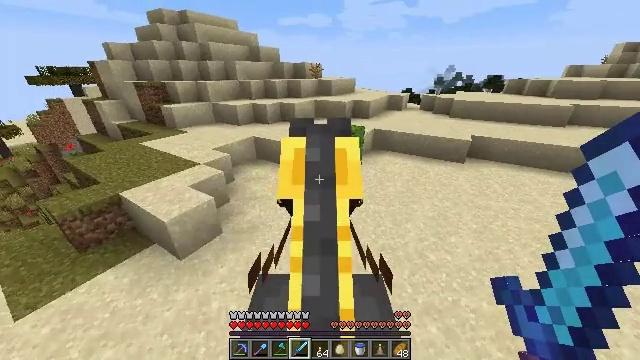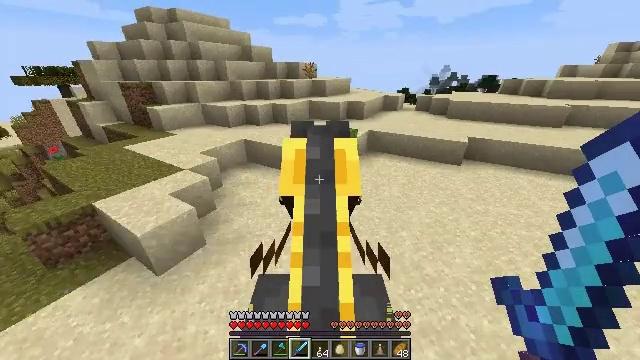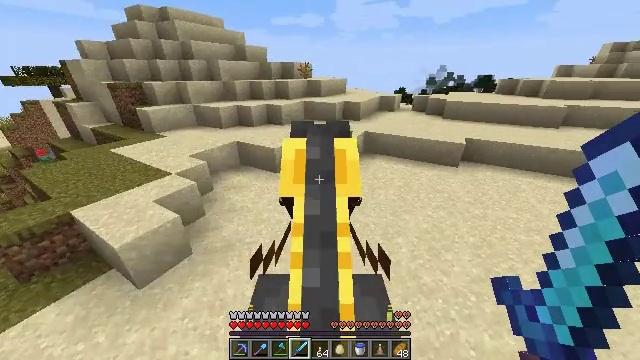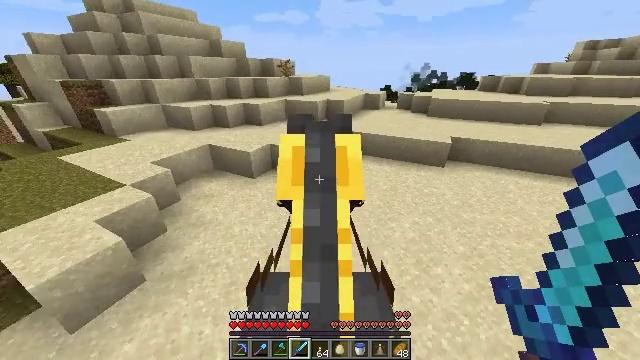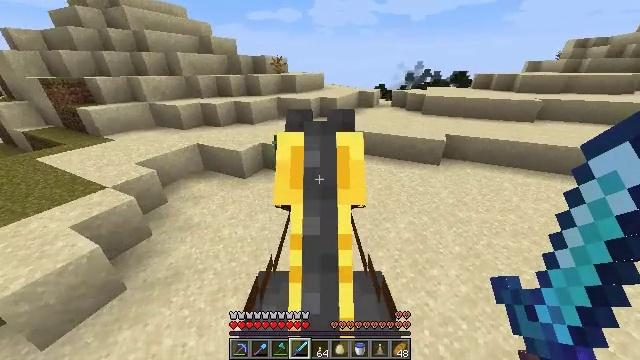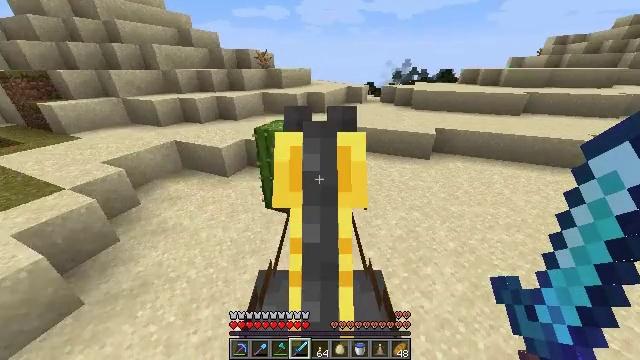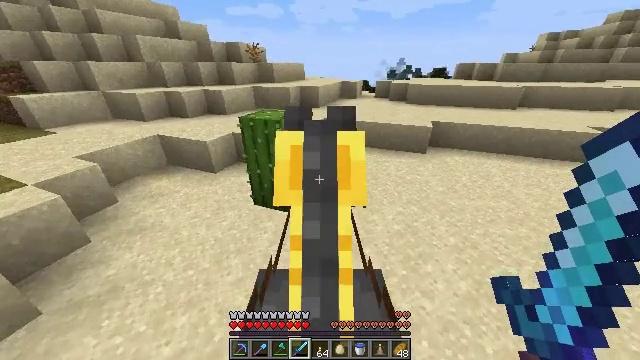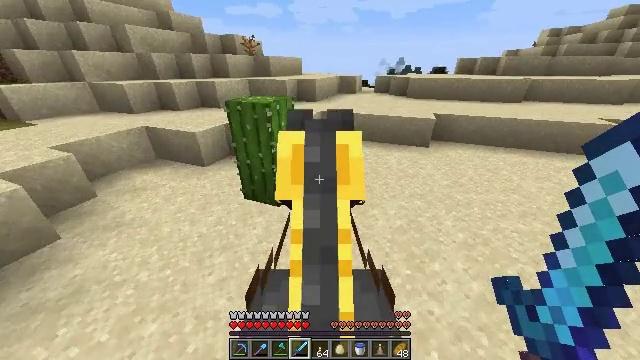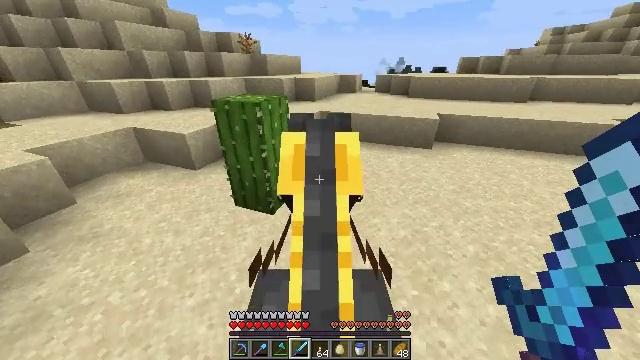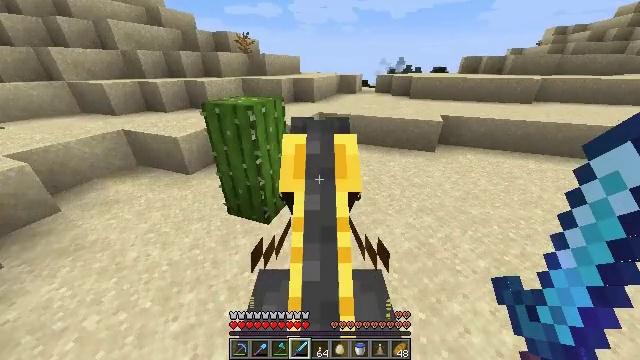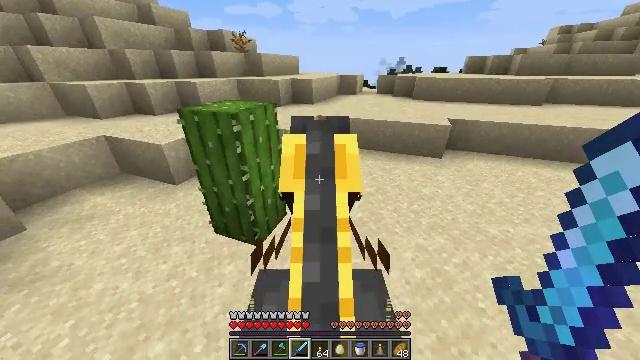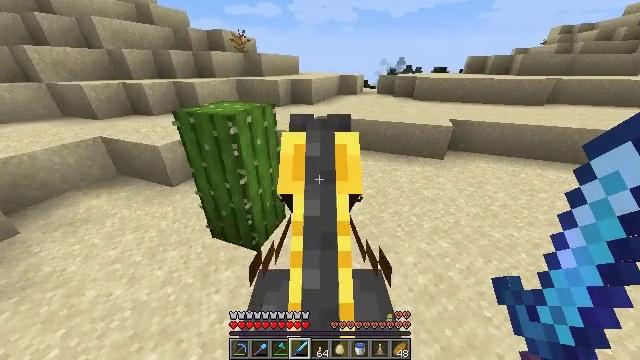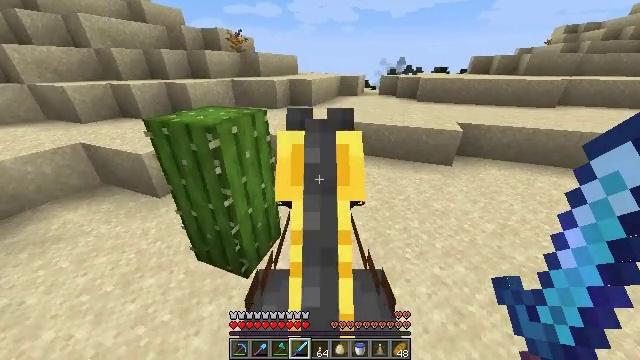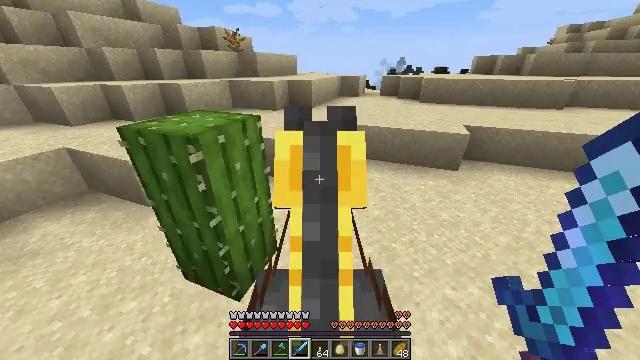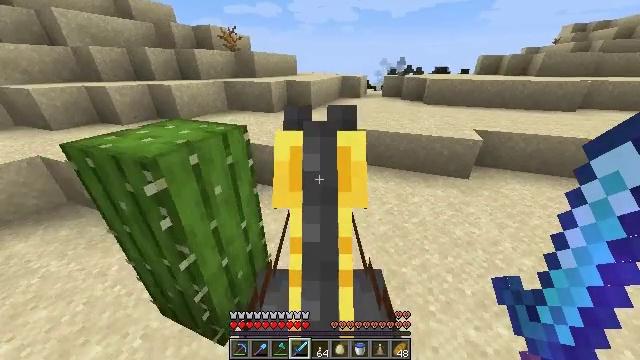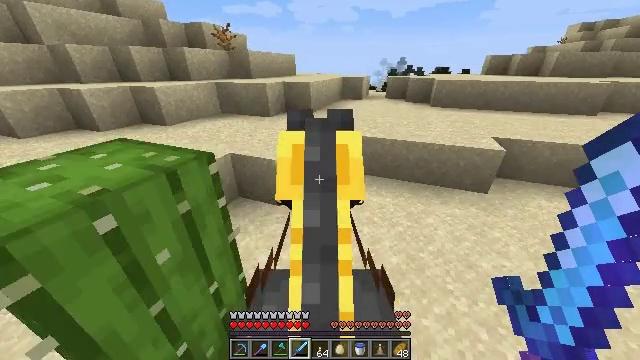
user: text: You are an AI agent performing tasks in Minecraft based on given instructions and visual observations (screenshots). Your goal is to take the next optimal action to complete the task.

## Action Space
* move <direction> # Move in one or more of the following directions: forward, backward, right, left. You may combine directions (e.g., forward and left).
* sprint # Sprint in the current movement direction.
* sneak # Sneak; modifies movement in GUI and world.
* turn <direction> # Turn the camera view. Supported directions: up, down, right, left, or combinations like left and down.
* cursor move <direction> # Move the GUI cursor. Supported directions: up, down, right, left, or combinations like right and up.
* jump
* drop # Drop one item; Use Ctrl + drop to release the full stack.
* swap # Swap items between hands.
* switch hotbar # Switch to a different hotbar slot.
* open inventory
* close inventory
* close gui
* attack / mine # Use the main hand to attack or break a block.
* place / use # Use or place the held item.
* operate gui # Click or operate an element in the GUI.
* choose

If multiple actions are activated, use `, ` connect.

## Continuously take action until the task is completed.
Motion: motion action
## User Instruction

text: Mine the sandstone block.
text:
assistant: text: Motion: move forward and move right, sprint
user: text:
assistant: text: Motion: move forward and move right, sprint, turn right
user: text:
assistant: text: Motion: move forward and move right, sprint, turn right
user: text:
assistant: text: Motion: move forward and move right, sprint, turn right
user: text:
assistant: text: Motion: move forward, sprint, turn right
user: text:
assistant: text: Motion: move forward, sprint
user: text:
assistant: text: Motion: move forward, sprint
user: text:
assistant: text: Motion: move forward, sprint
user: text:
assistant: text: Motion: move forward, sprint
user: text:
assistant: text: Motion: move forward, sprint
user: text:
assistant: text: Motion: move forward, sprint
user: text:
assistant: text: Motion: move forward, sprint
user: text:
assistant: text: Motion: move forward, sprint
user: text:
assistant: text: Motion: move forward, sprint
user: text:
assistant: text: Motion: move forward, sprint
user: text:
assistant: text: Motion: move forward, sprint
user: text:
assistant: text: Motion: move forward, sprint
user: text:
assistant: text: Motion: move forward, sprint
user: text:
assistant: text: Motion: move forward, sprint
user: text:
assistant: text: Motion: move forward, sprint
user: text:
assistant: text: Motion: move forward, sprint
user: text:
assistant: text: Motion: move forward, sprint
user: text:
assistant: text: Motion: move forward, sprint
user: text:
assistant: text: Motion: move forward, sprint
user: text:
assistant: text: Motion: move forward, sprint, turn left
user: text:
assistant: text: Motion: move forward, sprint
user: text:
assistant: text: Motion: move forward, sprint, turn left
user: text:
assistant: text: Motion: move forward, sprint, turn left
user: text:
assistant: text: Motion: move forward, sprint, turn left
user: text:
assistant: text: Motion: move forward, sprint